Interaction volume radius: 10 \u00c5
Interaction volume height: 20 \u00c5
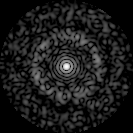
Disorder parameter: 0.8574